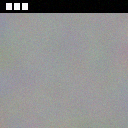
Screen state: on